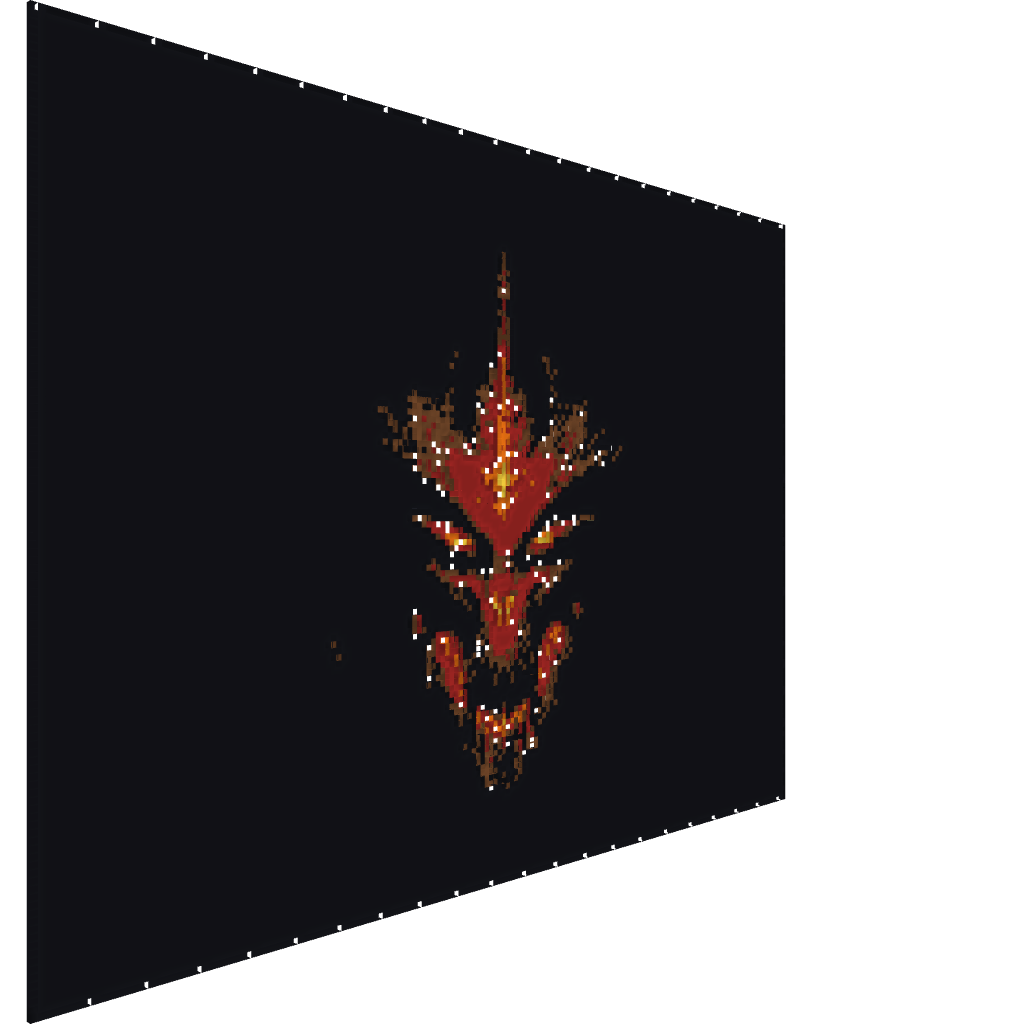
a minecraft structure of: Diablo ...